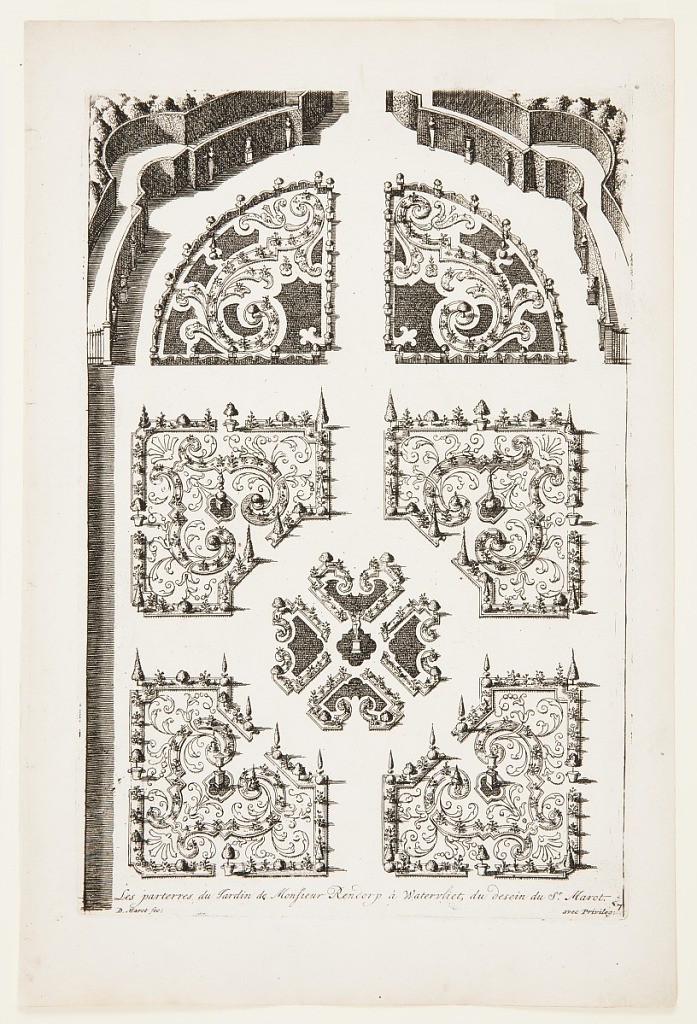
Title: Les parterres du Jardin de Monsieur Rendrop à Watervliet (The Garden Beds of Monsieur Rendrop in Watervliet), in Nouveaux Livre de Parterres contenant 24 pensséz diferantes (New Book Containing 24 Different Variations for Garden Beds)
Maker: Daniel Marot, French, active in the Netherlands and England, 1661–1752
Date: ca. 1700
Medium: Etching and engraving on white laid paper
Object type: Print
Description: Landscape architecture design for garden.